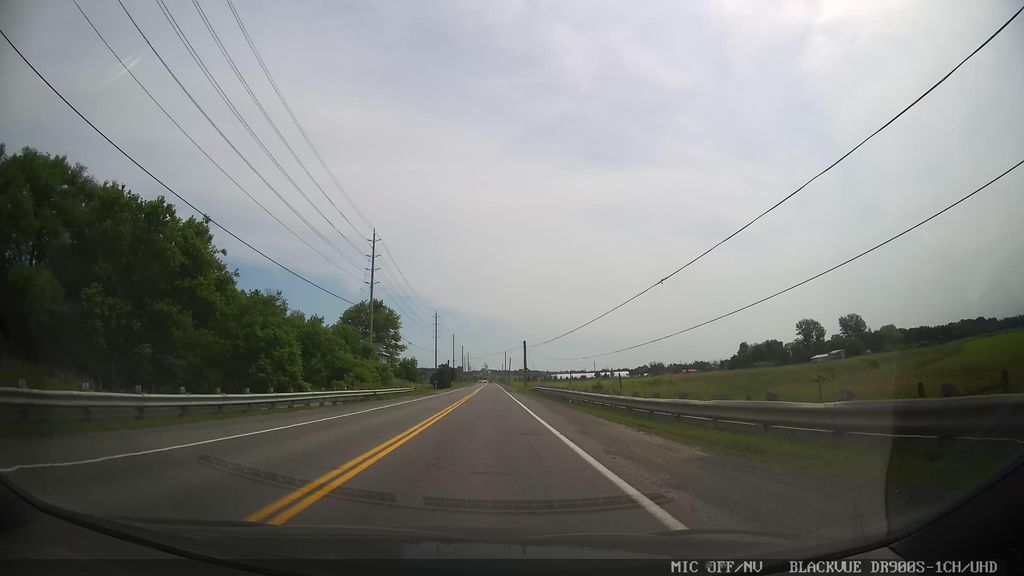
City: ottawa-gatineau